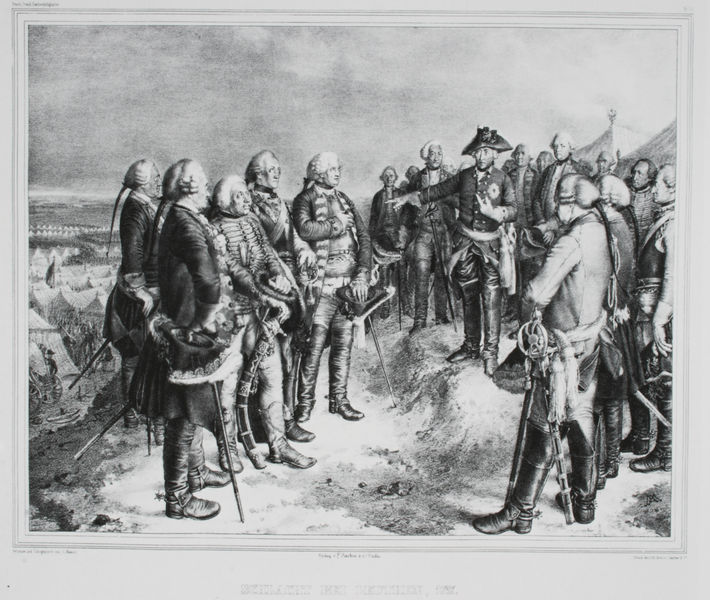
Titel: Denkwürdigkeiten aus der Brandenburgisch-Preussischen Geschichte - Blatt 10: Schlacht bei Leuthen, 1757.
Künstler: Adolph Menzel
Standort: Berlin
Institution: Staatliche Museen zu Berlin, Kupferstichkabinett
Schlagwörter: gruppe, hand, himmel, kampf, mann, meer, schatten, weiß, wolken, kirchturm, landschaft, menschen, stadt, frankreich, frisur, geste, grau, hintergrund, hut, licht, männer, schwarz, zeichnung, gürtel, wolke, gespräch, versammlung, arm, rahmen, bild, feld, ferne, horizont, häuser, hügel, haare, england, anhöhe, perücke, schärpe, holzschnitt, ort, stab, zöpfe, fahne, dorf, grafik, graphik, amerika, französisch, friedrich, krieg, schlacht, kaiser, könig, soldaten, runde, zopf, druck, schwarzweiss, schraffur, radierung, stich, militär, schwert, schwerter, säbel, uniform, uniformen, waffen, mäntel, napoleon, degen, dreispitz, orden, stiefel, treffen, verhandlung, armee, heer, kämpfen, sieg, halbkreis, leder, general, feldherr, plan, sporen, perücken, kupferstich, fritz, generäle, preußen, anordnung, offiziere, schlachtfeld, zelt, zelte, lager, perrücke, zeichung, lage, dokumentation, stifel, beratung, kommandant, bündnis, besprechung, kolumbus, feldherren, dolche, kried, befehl, feinde, feldlager, lagebesprechung, friedrich der große, anweisung, pakt, anweisungen, feldherrnhügel, friderich der große, friedich der große, fritz ii, kaider, offiziersstab, friedrich ii., generale, 18. jahrhundert, wellington, stichwaffen, zöpfer